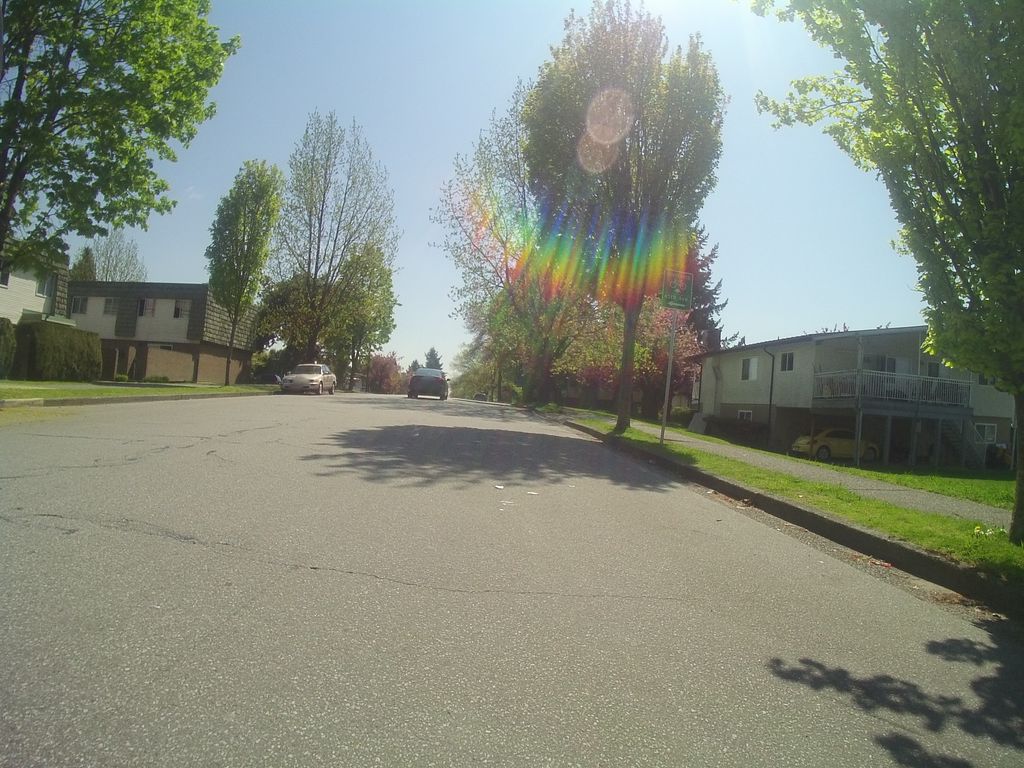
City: vancouver